Field crop: maize
Growth stage: 2
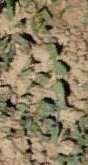
Species: convolvulus